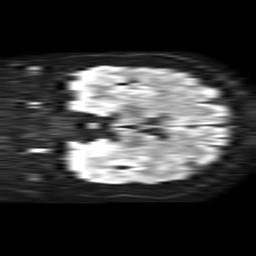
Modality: TRACE
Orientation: coronal
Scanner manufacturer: philips
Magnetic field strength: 1.5 T
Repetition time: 4.6 s
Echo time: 0.08631 s